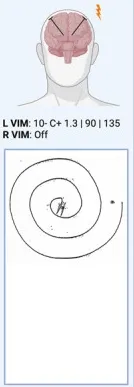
Archimedes spirals evolution. C: After right Vim lead implantation, there was unexpected ipsilateral worsening of right-hand tremor, and he was unable to engage a pen to paper or draw a spiral (similar to the pre-operative state).
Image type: radiology (x_ray)